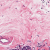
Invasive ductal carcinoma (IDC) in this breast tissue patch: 0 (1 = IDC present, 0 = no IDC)